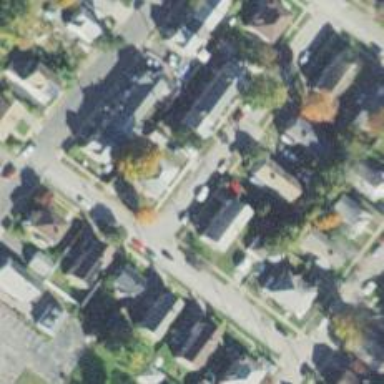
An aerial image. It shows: Neighbourhood designated as historic district.